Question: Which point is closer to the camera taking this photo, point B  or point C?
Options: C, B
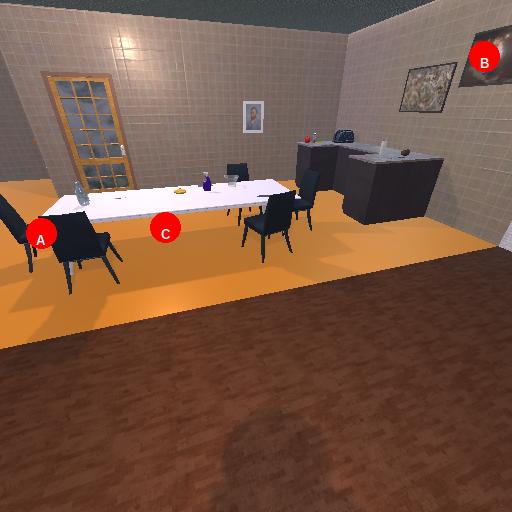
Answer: C